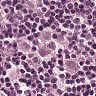
Metastatic tissue present: yes